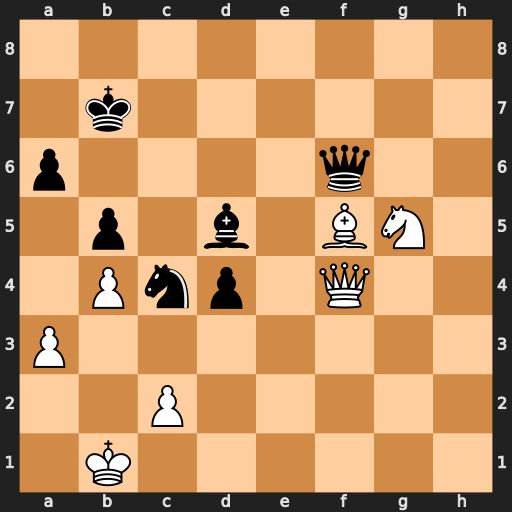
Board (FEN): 8/1k6/p4q2/1p1b1BN1/1Pnp1Q2/P7/2P5/1K6
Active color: w
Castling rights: -
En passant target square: -
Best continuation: Bc8+ Kxc8 Qxf6